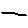
Label: line